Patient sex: M
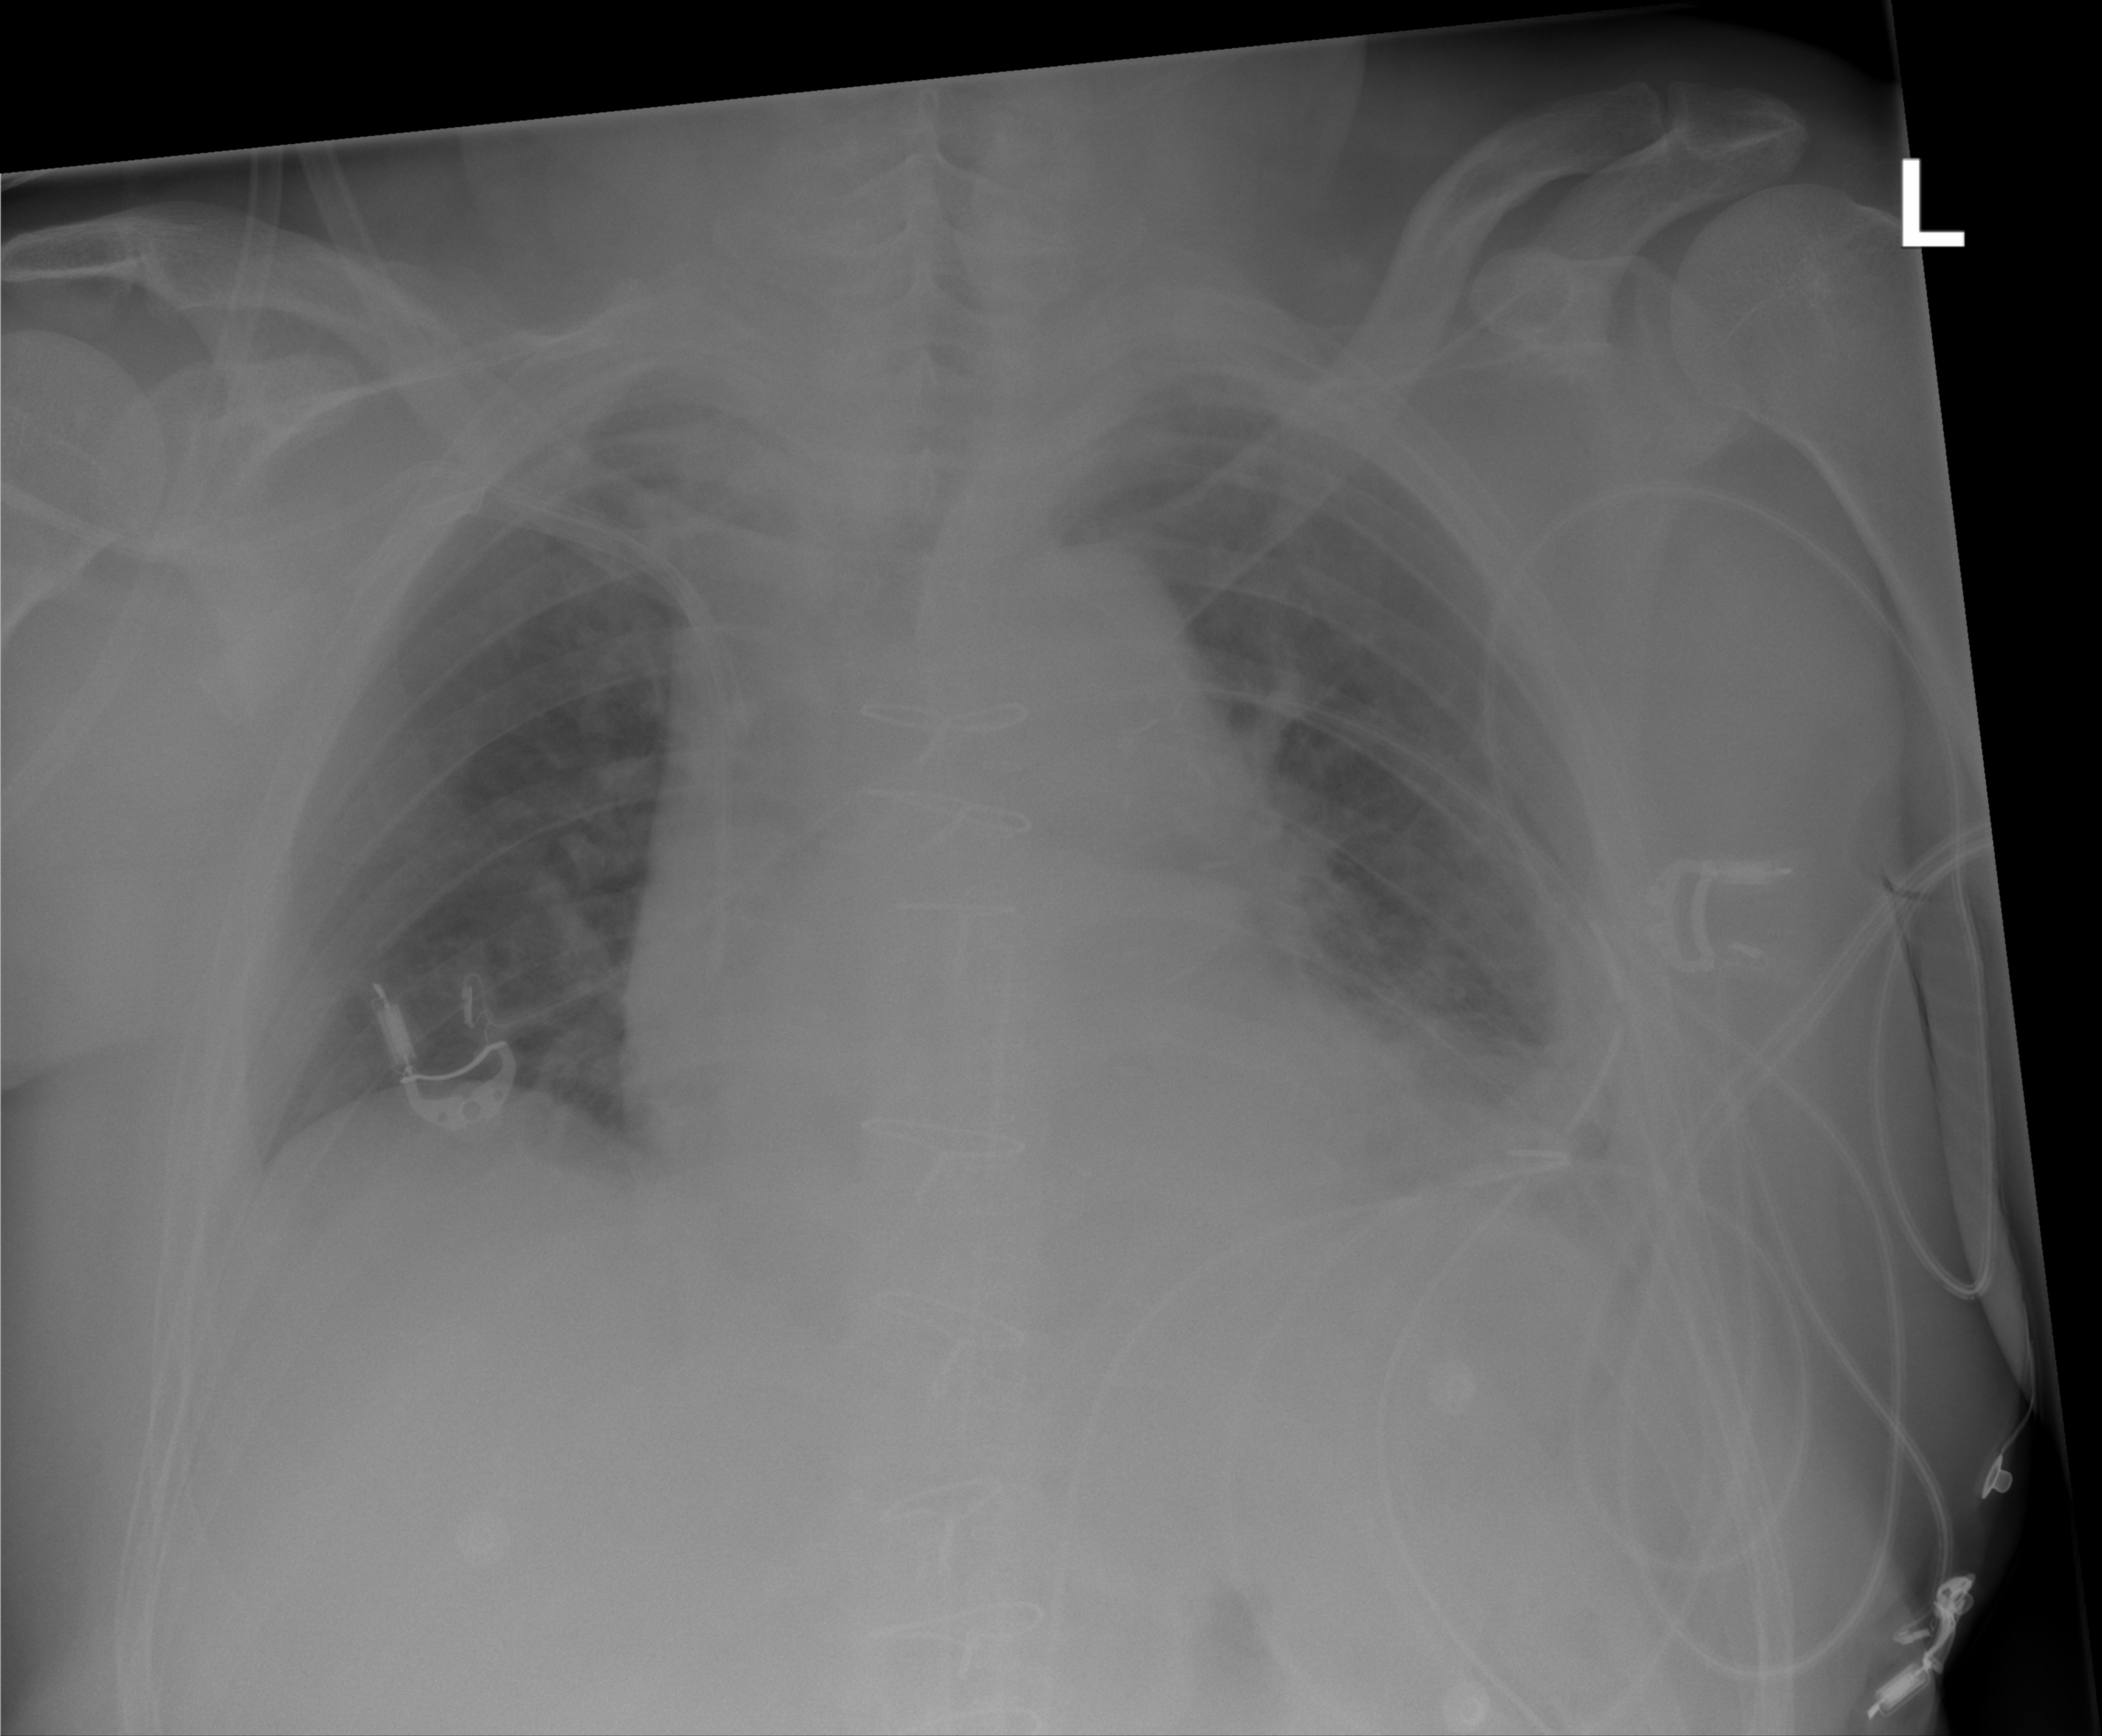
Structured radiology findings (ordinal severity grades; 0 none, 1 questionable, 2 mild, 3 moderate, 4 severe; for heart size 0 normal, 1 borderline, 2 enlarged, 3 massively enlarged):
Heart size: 2
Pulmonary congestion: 0
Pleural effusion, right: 0
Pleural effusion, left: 2
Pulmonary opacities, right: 0
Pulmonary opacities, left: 0
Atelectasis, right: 0
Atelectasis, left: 2